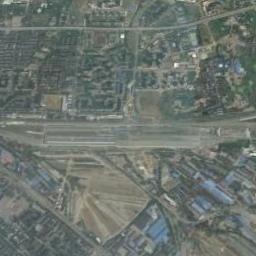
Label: railway_station